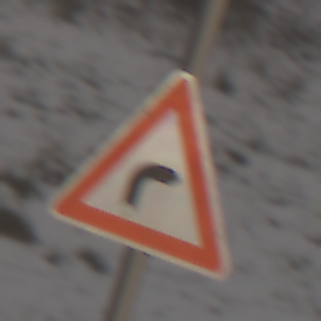
Verkehrszeichen: KurveRechts
Umgebung: Outdoor, Nature
Tageszeit: Midday
Wetter: Overcast
Licht: Natural
Jahreszeit: Winter
Kontrast: LowContrast